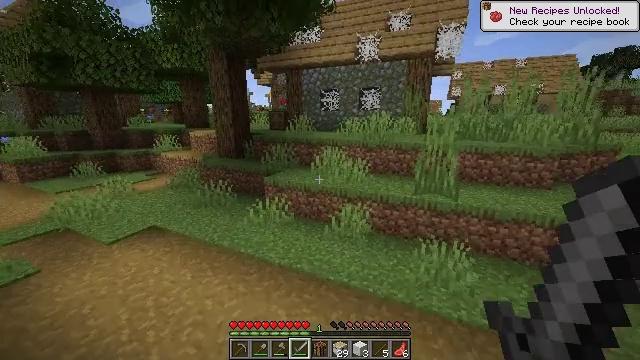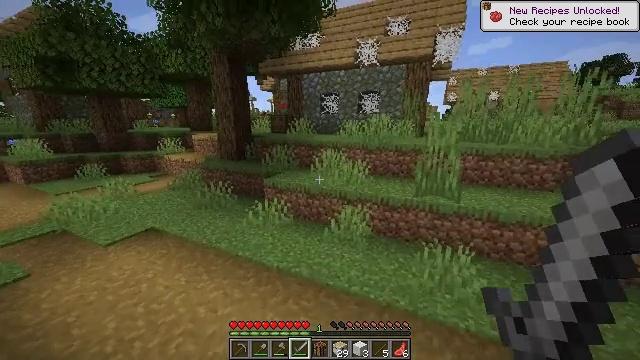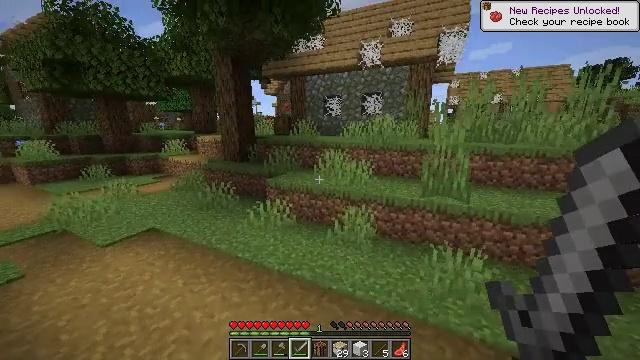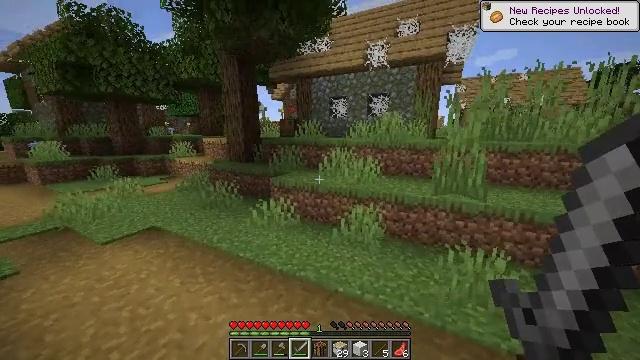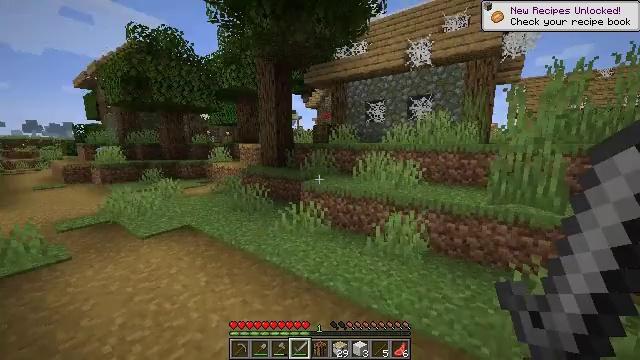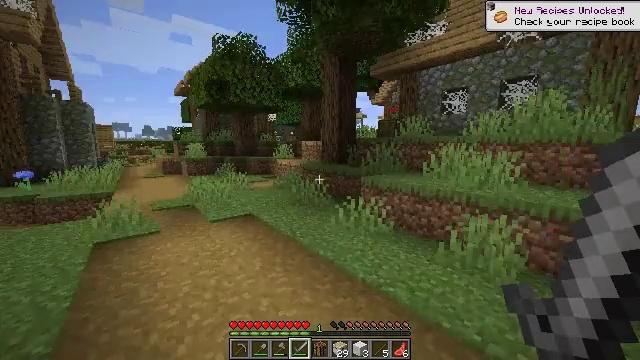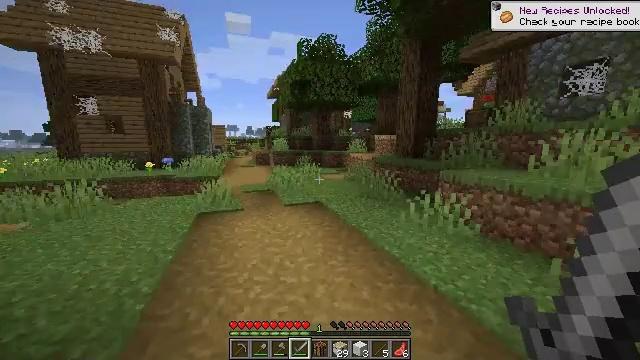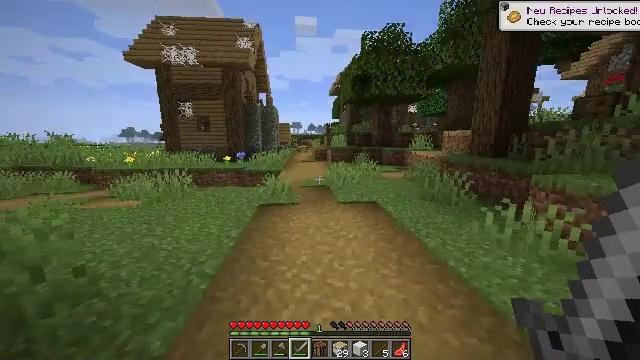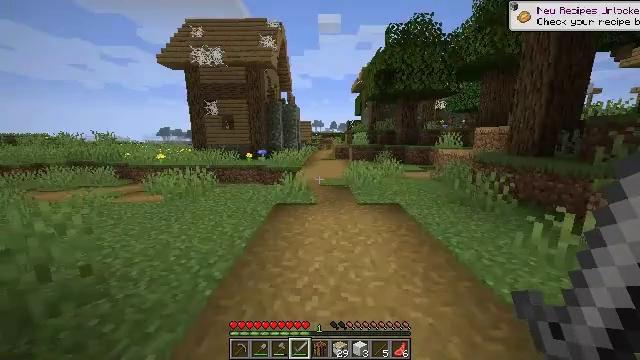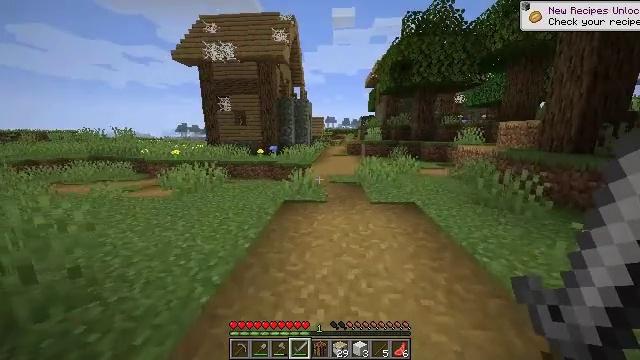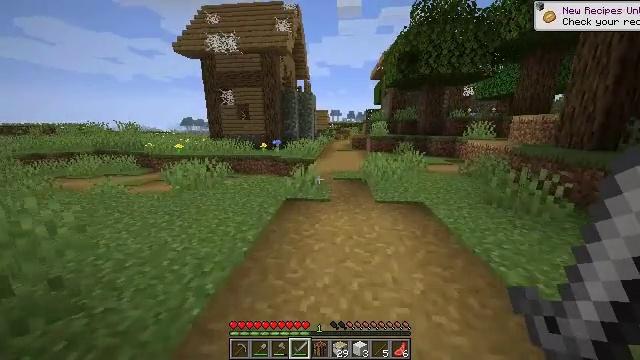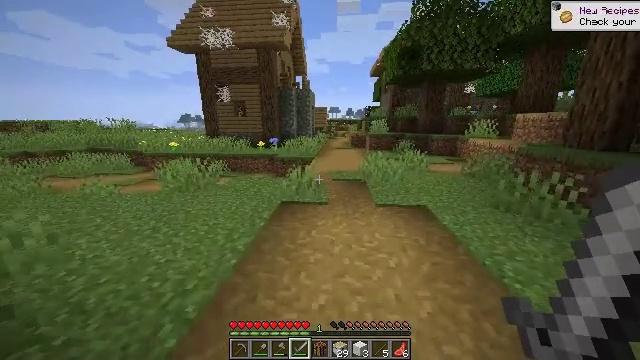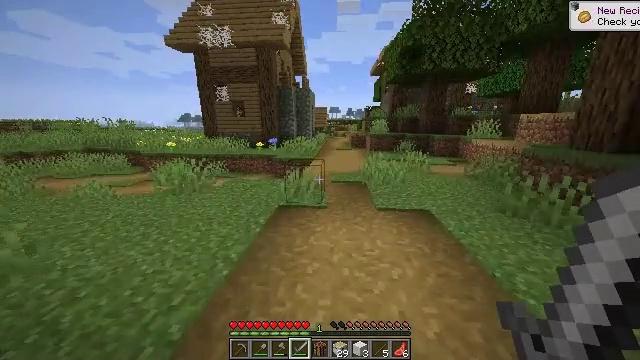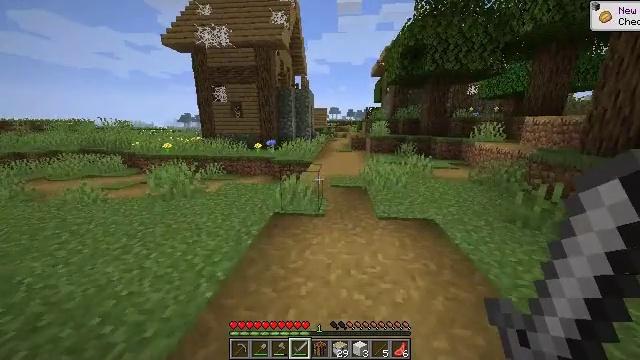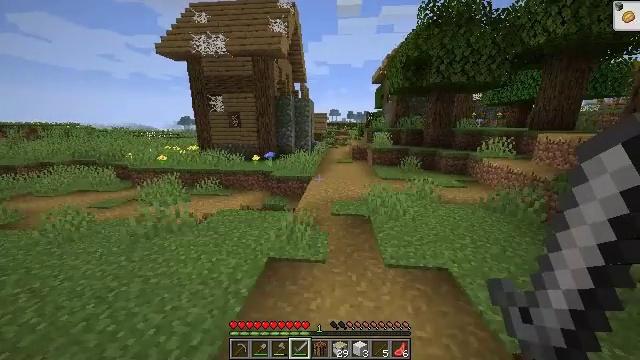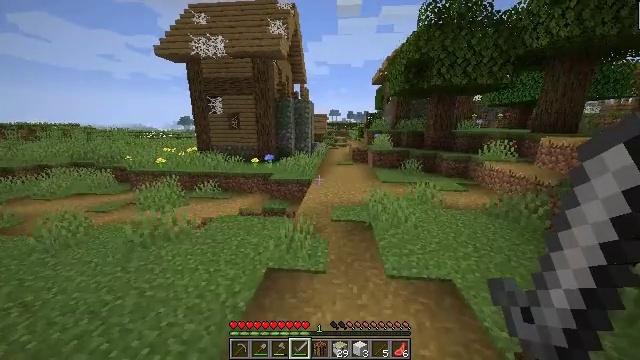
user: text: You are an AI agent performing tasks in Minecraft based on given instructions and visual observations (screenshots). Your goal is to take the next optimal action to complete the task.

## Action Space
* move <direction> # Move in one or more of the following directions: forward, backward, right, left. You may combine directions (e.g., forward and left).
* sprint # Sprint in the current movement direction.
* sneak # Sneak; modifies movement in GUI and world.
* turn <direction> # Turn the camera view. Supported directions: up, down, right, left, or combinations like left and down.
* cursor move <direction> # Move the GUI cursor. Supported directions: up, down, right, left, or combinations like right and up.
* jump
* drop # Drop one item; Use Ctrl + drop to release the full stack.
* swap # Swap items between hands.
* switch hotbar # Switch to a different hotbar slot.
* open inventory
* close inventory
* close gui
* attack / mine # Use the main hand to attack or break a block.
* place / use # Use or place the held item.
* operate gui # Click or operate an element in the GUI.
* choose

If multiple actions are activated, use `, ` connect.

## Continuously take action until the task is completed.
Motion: motion action
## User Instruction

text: Break oak leaves from the trees.
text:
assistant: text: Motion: move forward, sprint
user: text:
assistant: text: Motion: move forward, sprint
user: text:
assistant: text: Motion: move forward, sprint, turn left and up
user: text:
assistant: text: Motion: move forward, sprint, turn left and up
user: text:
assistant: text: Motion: move forward, sprint, turn left
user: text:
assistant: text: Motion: move forward, sprint, turn left
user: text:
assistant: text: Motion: move forward, sprint, turn left and down
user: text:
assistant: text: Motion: move forward, sprint, turn left
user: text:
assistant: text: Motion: move forward, sprint, turn left and down
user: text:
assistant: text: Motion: move forward, sprint, turn left and down
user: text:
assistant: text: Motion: move forward, sprint
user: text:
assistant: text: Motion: move forward, sprint
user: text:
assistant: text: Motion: move forward, sprint, jump
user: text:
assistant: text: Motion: move forward, sprint, jump
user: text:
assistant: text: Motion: move forward, sprint, jump
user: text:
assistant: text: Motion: move forward, sprint, jump
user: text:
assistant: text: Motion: move forward, sprint, jump
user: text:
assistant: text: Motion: move forward, sprint, jump
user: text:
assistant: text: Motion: move forward, sprint, turn left
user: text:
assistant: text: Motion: move forward, sprint, turn left and up
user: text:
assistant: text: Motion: move forward and move right, sprint, turn left and up
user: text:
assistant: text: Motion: move forward and move right, sprint, turn left and up
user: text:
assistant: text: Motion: move forward and move right, sprint, turn left
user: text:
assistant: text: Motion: move forward and move right, sprint
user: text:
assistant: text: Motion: move forward and move right, sprint
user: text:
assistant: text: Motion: move forward and move right, sprint
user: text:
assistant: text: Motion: move forward and move right, sprint
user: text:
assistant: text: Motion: move forward, sprint
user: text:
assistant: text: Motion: move forward, sprint
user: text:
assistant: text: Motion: move forward, sprint